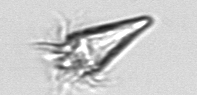
Label: Strombidium_tintinnodes